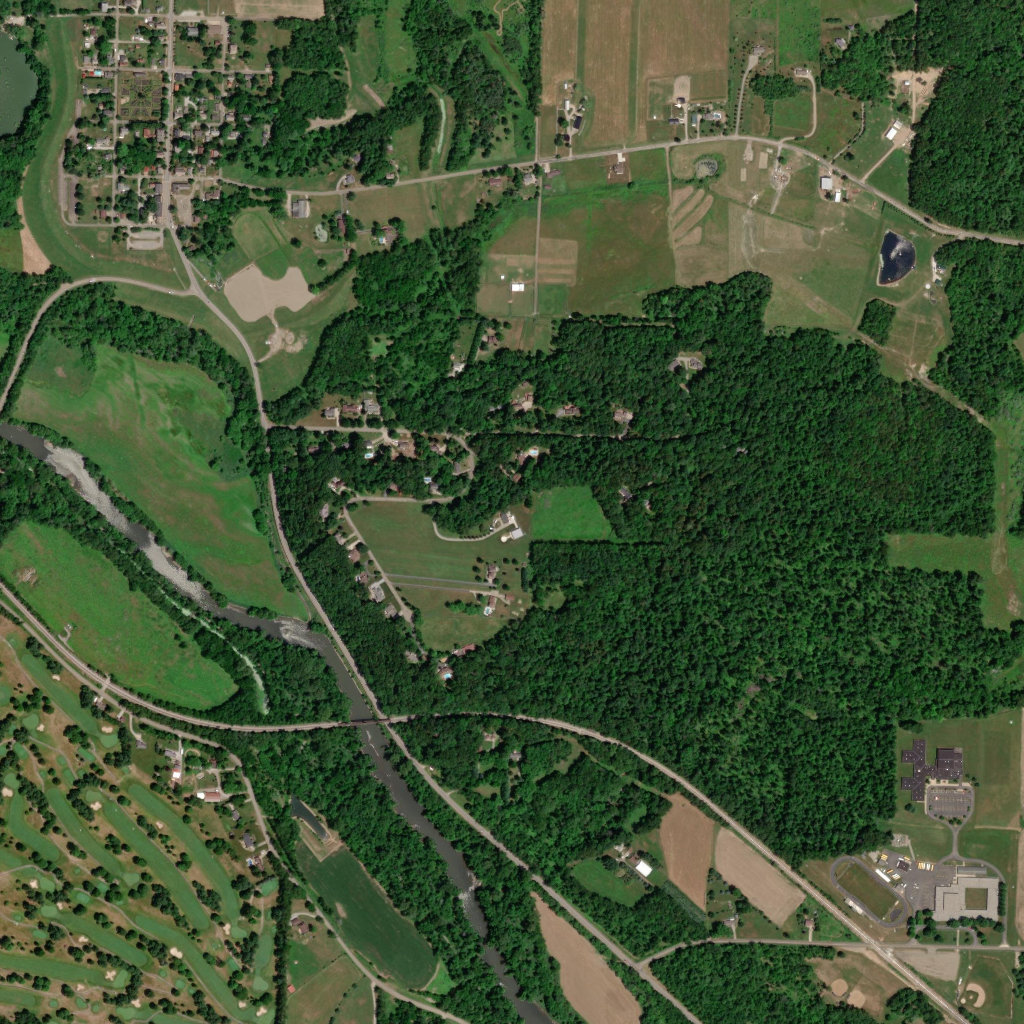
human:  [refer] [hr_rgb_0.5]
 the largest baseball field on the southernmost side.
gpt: <box>[[93, 93, 99, 99, 0]]</box>

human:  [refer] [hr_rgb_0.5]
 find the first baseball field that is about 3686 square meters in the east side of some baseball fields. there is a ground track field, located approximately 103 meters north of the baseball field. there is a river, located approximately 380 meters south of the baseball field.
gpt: <box>[[82, 95, 87, 99, 0]]</box>